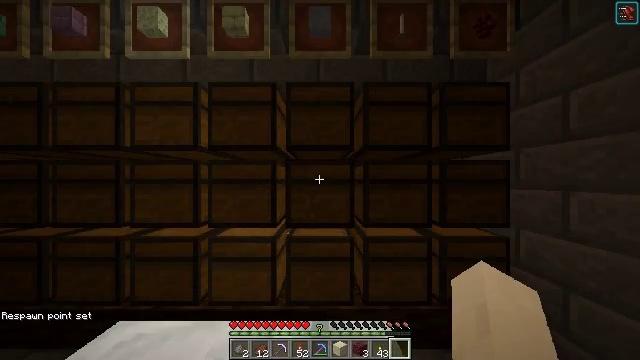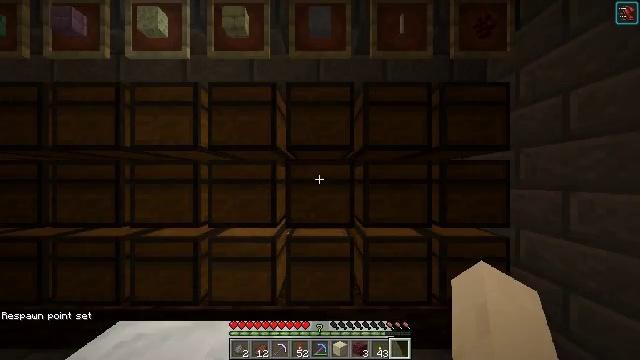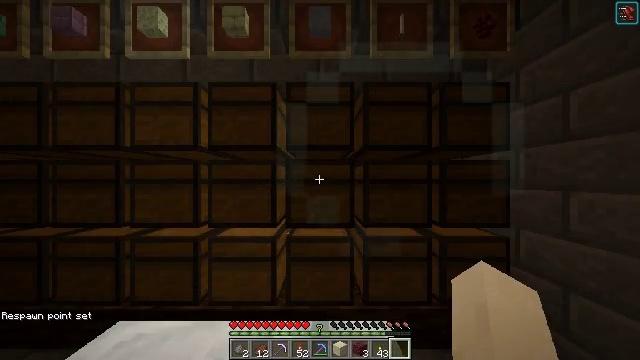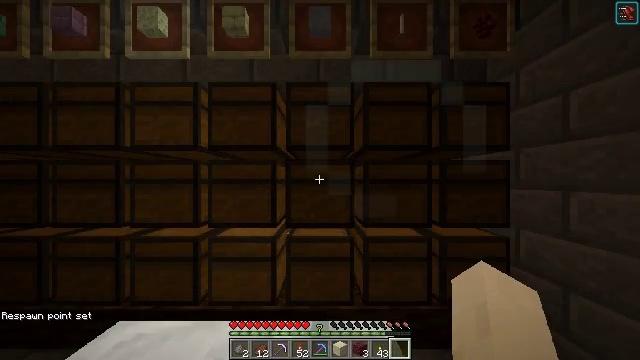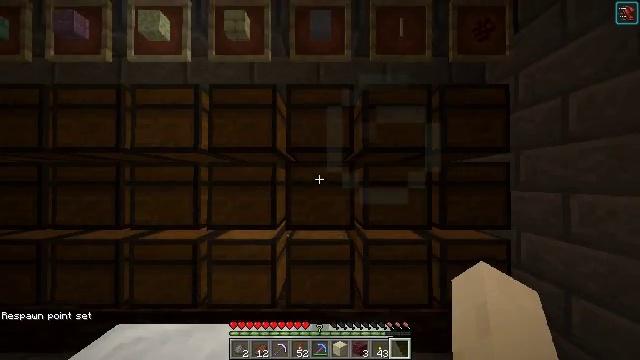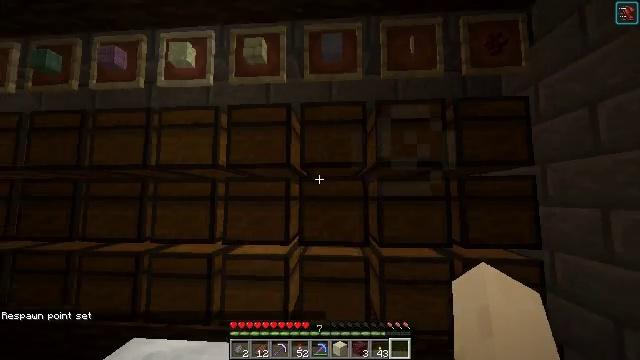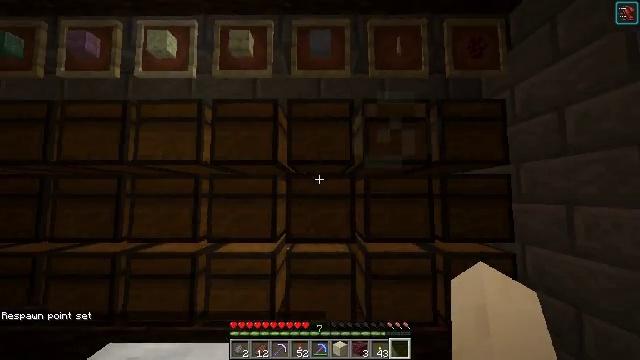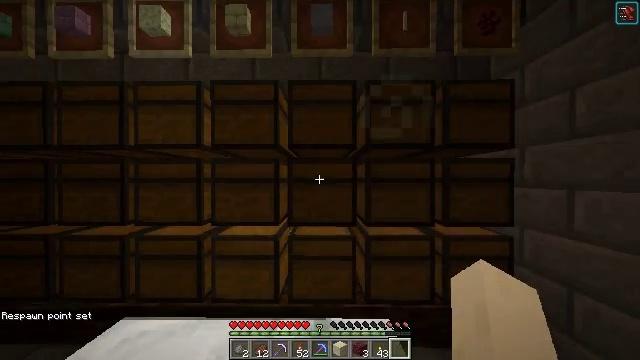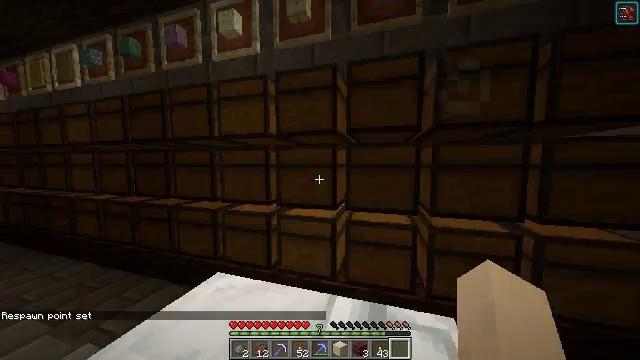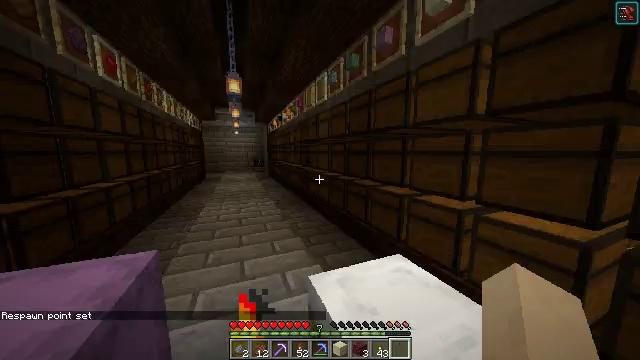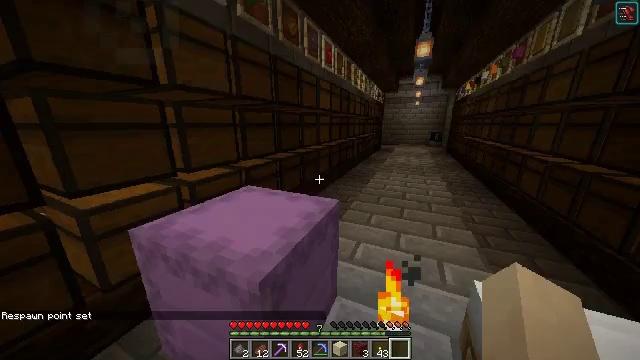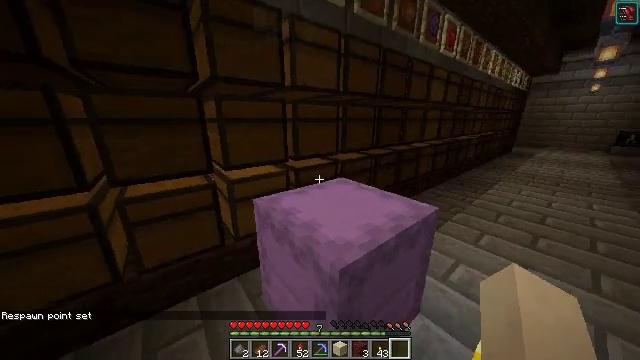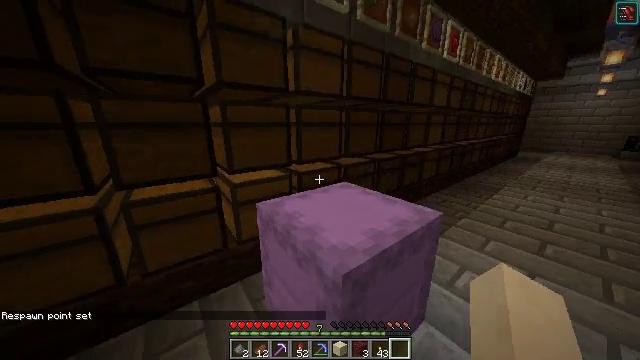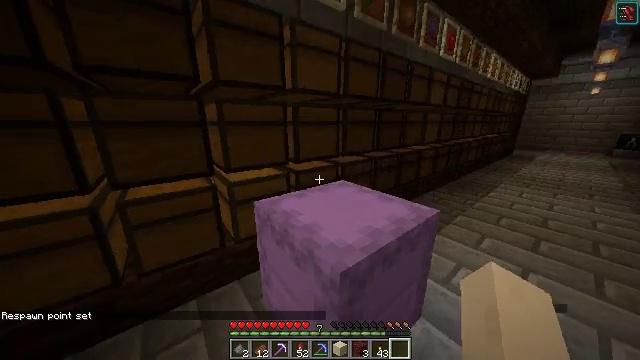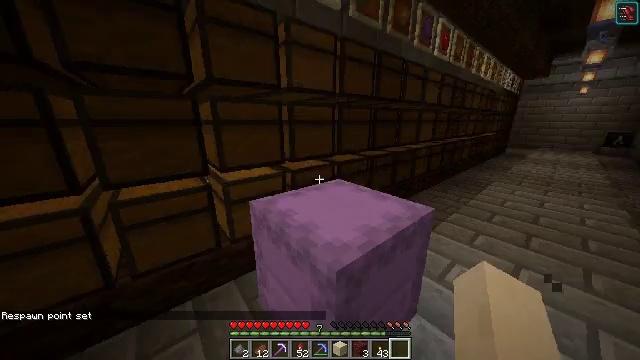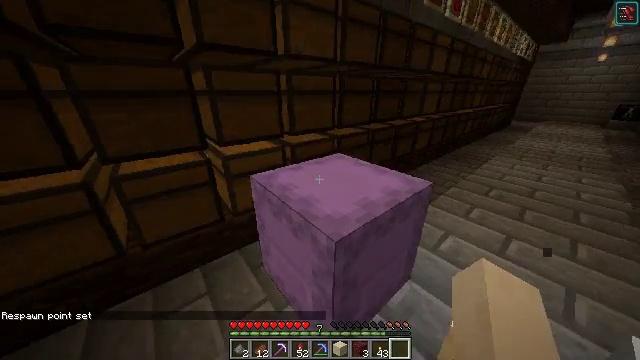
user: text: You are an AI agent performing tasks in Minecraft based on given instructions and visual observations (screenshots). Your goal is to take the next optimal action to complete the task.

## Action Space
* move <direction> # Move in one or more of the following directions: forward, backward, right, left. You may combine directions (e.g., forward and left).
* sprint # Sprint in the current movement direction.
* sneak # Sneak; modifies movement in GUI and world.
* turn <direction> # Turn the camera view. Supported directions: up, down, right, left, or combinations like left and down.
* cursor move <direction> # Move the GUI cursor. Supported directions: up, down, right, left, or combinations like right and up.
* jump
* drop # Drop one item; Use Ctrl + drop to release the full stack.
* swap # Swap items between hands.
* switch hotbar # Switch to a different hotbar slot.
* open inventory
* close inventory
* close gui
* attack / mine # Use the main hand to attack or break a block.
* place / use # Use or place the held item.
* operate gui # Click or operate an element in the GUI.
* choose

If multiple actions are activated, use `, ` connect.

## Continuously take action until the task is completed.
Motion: motion action
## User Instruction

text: Collect the shulker box to move it.
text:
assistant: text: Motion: no_op
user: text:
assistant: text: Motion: no_op
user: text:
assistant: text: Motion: no_op
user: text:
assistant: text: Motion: no_op
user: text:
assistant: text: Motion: turn left and up
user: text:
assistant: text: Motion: turn right
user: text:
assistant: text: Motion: turn down
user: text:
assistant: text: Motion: turn left and down
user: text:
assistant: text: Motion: turn left and down
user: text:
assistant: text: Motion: turn left and down
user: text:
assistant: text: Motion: turn left and down
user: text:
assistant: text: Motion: turn up
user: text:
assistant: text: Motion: no_op
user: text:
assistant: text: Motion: turn right
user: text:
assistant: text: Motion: turn down
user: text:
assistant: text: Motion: turn right and down
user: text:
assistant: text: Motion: turn right and down
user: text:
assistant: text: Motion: use / place
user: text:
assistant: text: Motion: use / place
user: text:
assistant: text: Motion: no_op
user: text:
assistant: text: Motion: no_op
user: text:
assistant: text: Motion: no_op
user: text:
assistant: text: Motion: open gui
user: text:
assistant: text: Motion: no_op
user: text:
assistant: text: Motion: no_op
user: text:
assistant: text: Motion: no_op
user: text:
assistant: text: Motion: no_op
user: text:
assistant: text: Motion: no_op
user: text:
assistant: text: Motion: no_op
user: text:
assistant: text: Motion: cursor move left and up